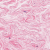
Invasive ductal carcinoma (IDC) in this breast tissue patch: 0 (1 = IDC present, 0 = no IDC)